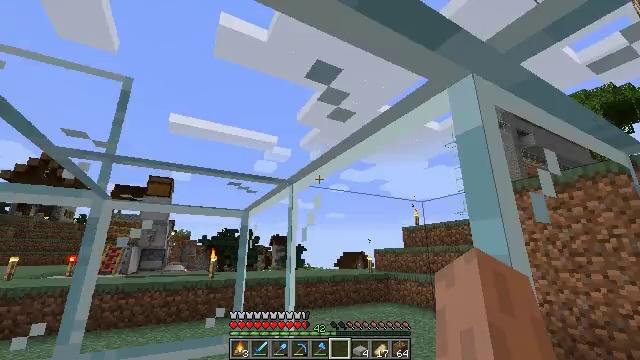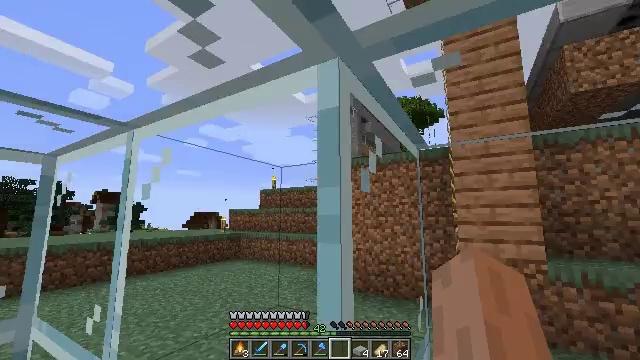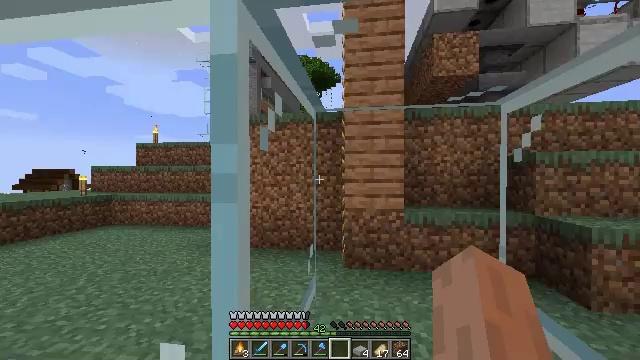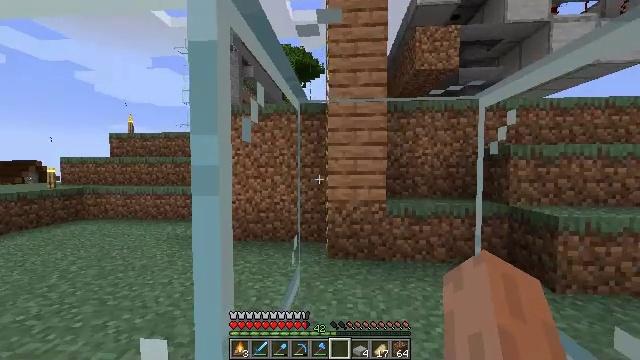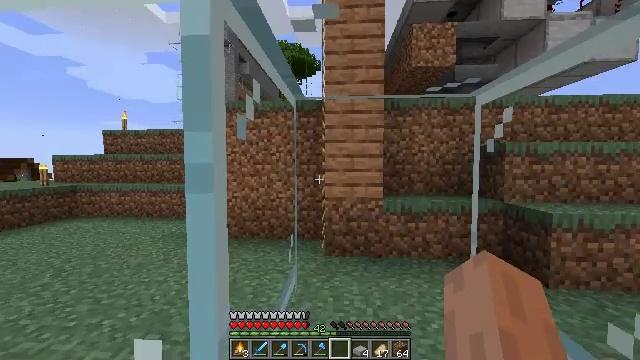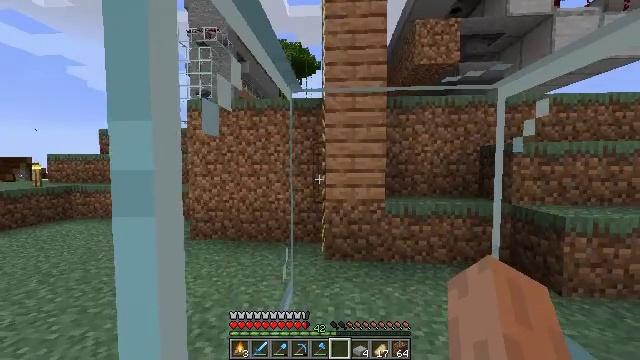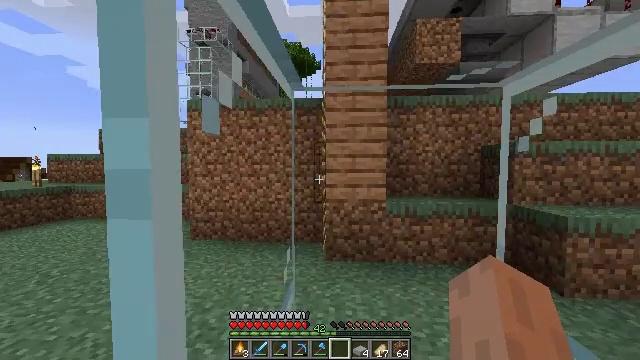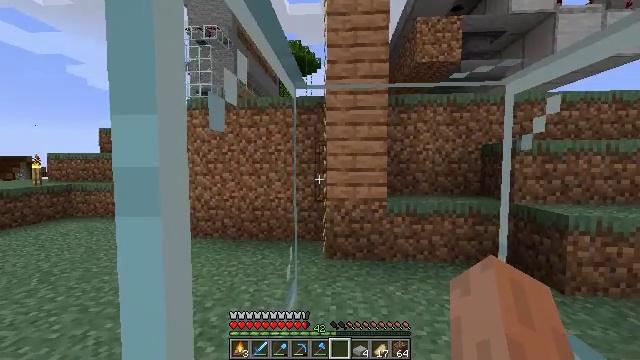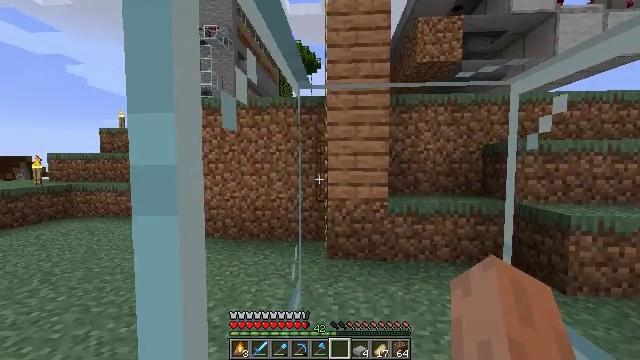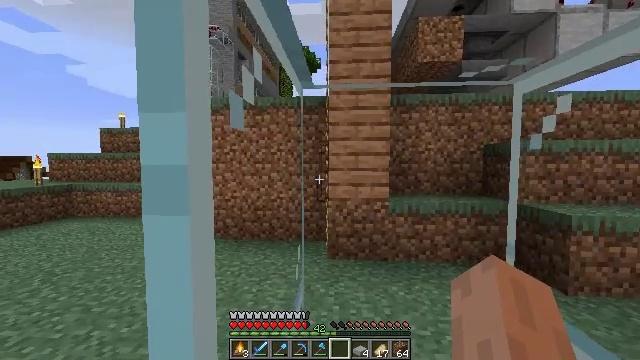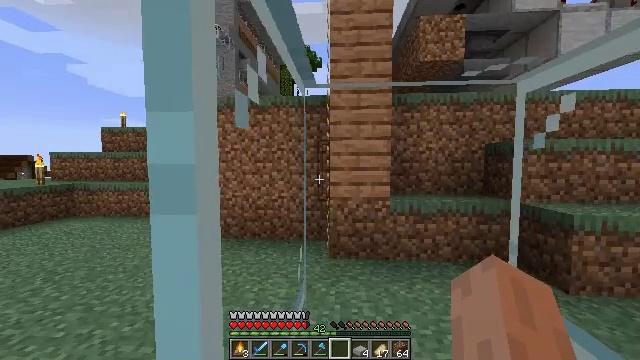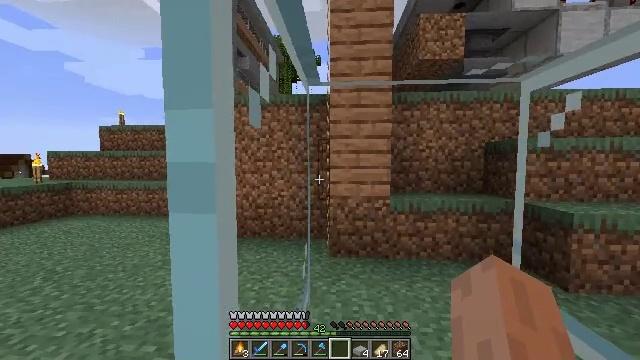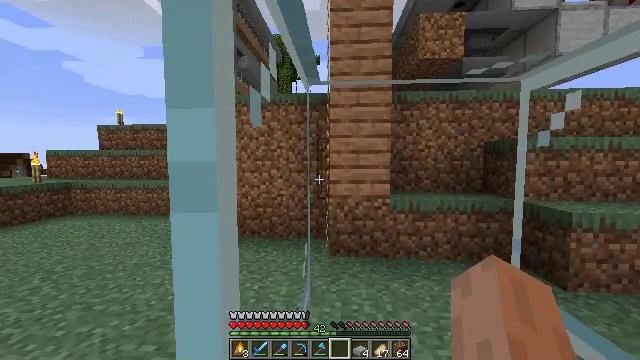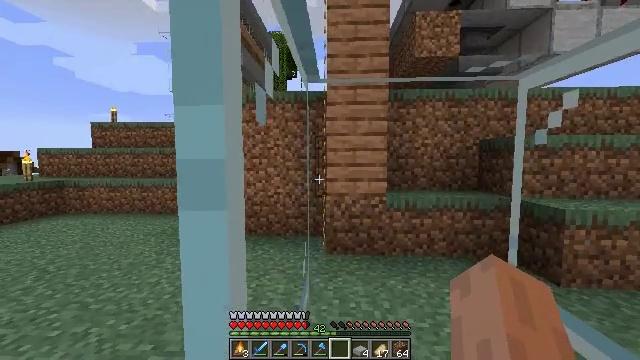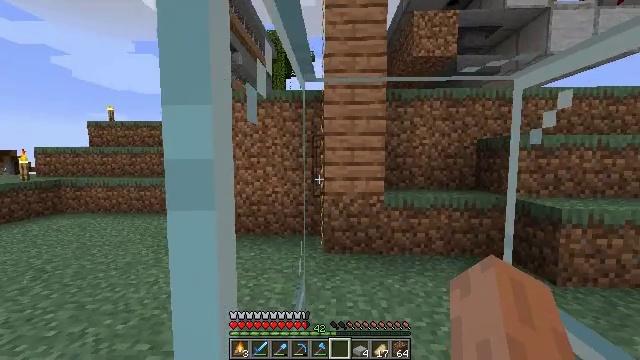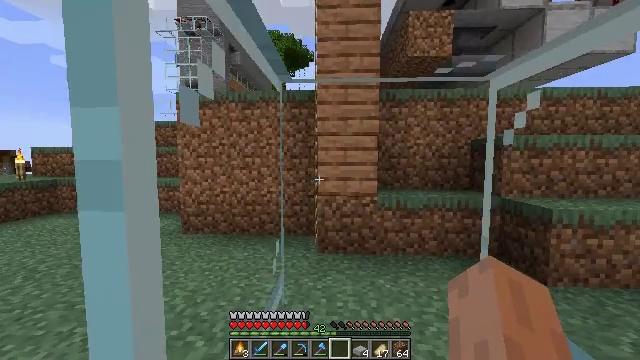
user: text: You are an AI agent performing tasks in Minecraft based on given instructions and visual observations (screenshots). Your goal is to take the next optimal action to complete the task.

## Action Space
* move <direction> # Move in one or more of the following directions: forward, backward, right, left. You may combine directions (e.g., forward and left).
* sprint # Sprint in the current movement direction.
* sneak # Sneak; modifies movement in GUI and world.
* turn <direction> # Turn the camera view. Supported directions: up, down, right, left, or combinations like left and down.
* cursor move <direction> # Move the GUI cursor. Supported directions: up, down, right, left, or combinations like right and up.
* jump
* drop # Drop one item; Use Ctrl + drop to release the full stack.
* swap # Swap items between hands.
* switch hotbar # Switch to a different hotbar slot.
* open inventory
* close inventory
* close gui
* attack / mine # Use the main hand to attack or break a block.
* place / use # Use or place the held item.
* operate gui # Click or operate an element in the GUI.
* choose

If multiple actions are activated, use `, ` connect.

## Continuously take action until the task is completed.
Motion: motion action
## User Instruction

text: Interact with the crafting table to create a spruce door.
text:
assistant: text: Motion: turn right and down
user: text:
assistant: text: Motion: turn right and down
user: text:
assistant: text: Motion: turn right and down
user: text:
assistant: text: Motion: move forward
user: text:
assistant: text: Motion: move forward
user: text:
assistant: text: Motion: move forward
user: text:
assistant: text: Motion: move forward
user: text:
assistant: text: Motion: move forward
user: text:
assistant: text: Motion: move forward
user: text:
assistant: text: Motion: move forward
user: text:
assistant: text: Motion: move forward
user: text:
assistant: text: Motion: move forward
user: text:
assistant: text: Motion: move forward
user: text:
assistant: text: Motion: move forward and move right
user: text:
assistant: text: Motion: move forward and move right
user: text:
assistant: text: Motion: move forward and move right
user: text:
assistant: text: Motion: move forward and move right
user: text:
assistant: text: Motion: move forward and move right, turn left
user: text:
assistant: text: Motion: move forward and move right, turn left
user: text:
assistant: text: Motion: move forward, turn left and down
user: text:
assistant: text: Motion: move forward, sprint, turn left
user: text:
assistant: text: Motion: move forward, sprint, turn left
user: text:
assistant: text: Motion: move forward, sprint, turn left
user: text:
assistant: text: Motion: move forward, turn left
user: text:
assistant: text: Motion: move forward, turn left
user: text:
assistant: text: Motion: move forward, turn left
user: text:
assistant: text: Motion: move forward, sprint, turn left
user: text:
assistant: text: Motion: move forward, sprint, turn left
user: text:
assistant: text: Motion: move forward, sprint, turn left
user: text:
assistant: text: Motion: move forward, sprint, turn left